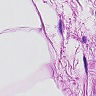
Metastatic tissue present: no